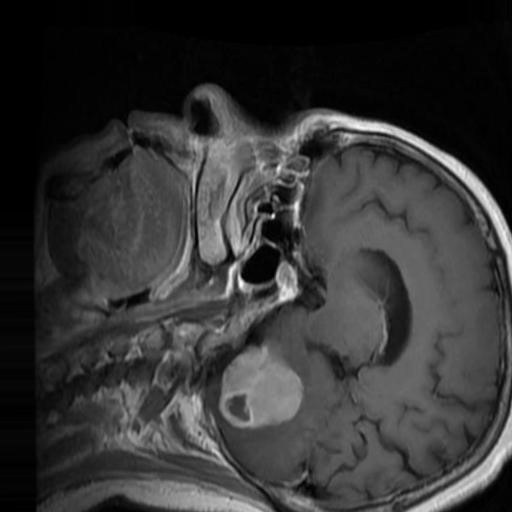
Label: brain_menin